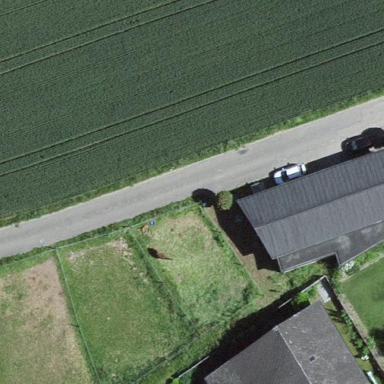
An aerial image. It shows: Stable.